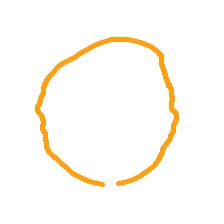
Shape: circle